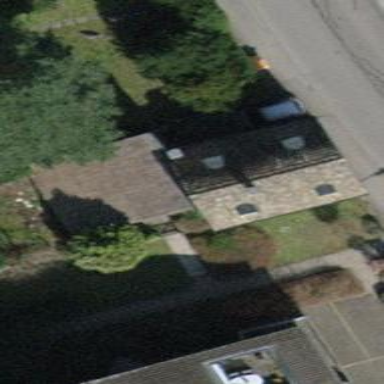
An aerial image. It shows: Detached building with round gabled roof.